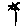
Label: flower